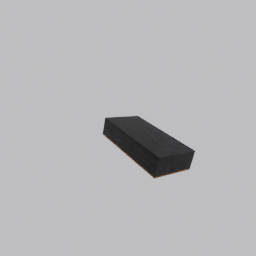
Label: furniture